Chest X-ray. View position: AP
Patient age: 59
Patient sex: F
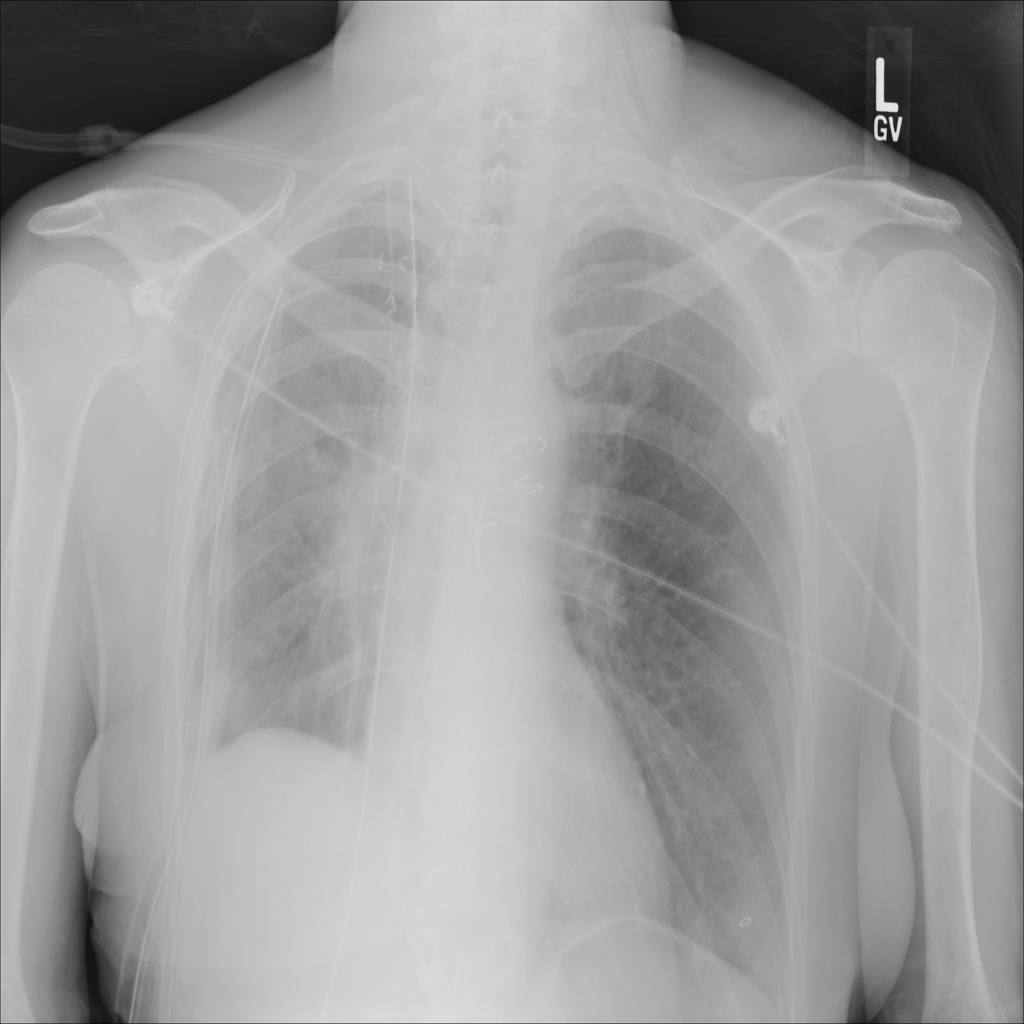
Finding: Pneumothorax